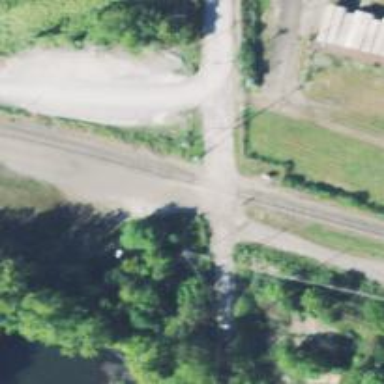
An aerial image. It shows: Railway level crossing.